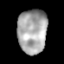
Tissue: lung
Cell type: Endothelial cells
Senescence score: 0.1707
Nuclear area (px): 1281
Mean DAPI intensity: 166.667